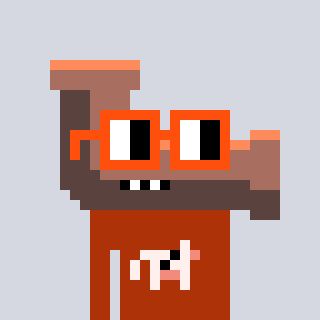
a pixel art character with square orange glasses, a pipe-shaped head and a hotbrown-colored body on a cool background